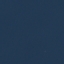
Land use / land cover: SeaLake